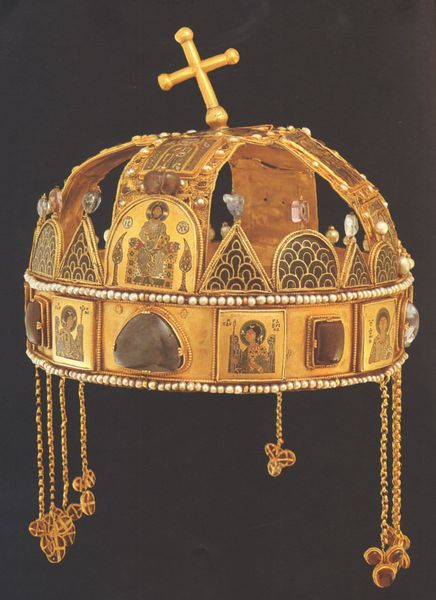
Titel: Ungarische Königskrone
Institution: Budapest, Ungarisches Nationalmuseum
Schlagwörter: hut, hüte, kopfbedeckungen, schmuck, ornament, mütze, mützen, steine, kirche, gold, edelsteine, krone, perlen, kopfbedeckung, kette, kaiser, könig, ornamente, metall, kreuz, ketten, einlegearbeit, intarsie, intarsien, zacken, christus, jesus, jesus christus, mittelalter, edelstein, karl, dreiecke, schief, gehänge, email, kaiserkrone, verbogen, ikone, insignien, erlöser, abbildungen, geschmückt, aachen, ikonen, kettchen, schif, diamenten, messias, gottessohn, sohn gottes, zacke, weihung, christkind, heiligenbilder, frühzeit, christkönig, heilland, erretter, jesus von nazaret